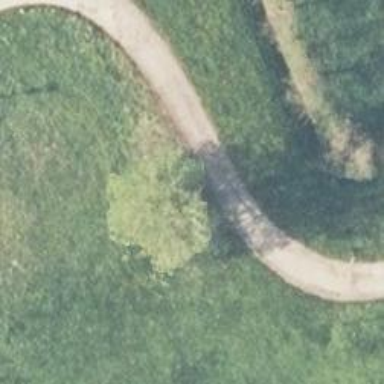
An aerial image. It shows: Deciduous tree with broadleaved leaves.